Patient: sex M, age 80
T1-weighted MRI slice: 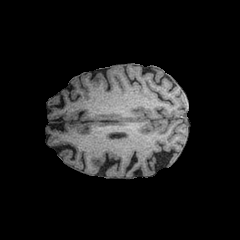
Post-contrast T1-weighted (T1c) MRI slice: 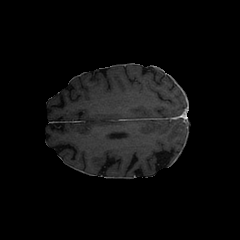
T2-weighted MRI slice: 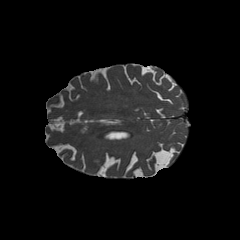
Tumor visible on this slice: no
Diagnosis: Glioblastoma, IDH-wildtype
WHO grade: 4